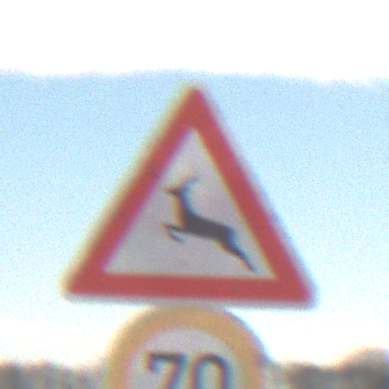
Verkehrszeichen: WildwechselRechts
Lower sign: Geschwindigkeit70
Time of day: MorningAfternoon
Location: Outdoor (Nature)
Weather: Overcast
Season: Winter
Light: Natural